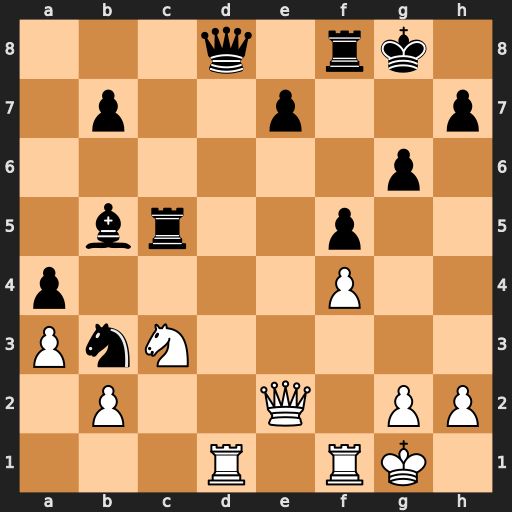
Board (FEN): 3q1rk1/1p2p2p/6p1/1br2p2/p4P2/PnN5/1P2Q1PP/3R1RK1
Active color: w
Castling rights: -
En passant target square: -
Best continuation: Qe6+ Kh8 Rxd8